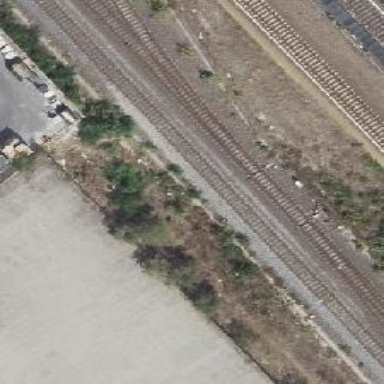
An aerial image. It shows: Railway track.